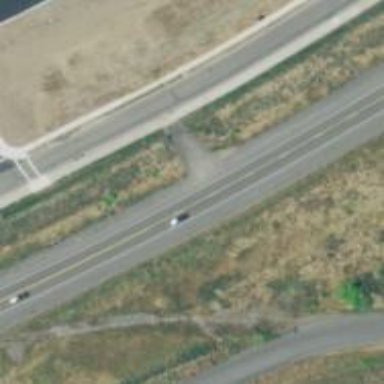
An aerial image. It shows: Asphalt trunk highway which is also expressway.